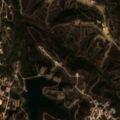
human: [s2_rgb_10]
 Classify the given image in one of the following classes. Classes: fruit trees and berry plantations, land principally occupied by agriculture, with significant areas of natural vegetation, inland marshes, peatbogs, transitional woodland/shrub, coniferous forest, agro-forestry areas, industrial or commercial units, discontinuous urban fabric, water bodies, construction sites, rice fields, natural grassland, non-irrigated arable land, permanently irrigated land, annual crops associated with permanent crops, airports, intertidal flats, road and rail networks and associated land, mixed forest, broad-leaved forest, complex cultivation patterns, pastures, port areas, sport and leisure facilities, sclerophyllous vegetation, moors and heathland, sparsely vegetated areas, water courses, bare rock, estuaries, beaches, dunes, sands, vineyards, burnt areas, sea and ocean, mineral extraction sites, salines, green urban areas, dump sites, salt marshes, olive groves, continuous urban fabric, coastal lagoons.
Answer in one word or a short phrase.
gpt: discontinuous urban fabric, permanently irrigated land, sclerophyllous vegetation